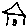
Label: house